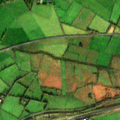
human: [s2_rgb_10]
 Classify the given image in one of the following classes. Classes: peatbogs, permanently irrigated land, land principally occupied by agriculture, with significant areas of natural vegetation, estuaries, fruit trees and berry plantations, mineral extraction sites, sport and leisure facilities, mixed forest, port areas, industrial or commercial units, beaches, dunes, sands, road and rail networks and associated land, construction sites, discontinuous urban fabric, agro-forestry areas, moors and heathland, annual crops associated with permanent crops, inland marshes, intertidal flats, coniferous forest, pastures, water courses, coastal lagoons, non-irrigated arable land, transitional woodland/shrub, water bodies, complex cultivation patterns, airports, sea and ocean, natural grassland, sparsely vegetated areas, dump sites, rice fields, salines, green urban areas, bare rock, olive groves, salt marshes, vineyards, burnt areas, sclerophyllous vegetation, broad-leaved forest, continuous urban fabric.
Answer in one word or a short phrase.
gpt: road and rail networks and associated land, pastures